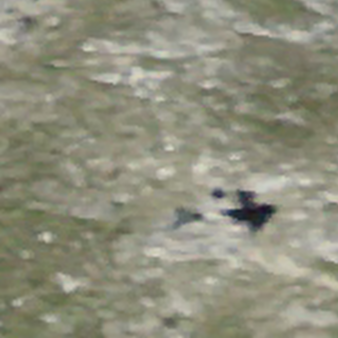
Label: other